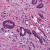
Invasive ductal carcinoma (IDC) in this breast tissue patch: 1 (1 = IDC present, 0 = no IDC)